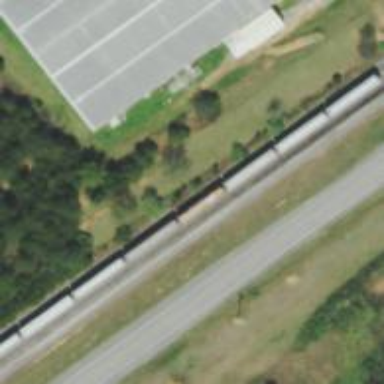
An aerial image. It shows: Railway siding for service.